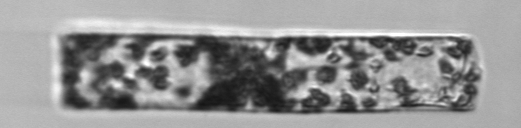
Label: Guinardia_flaccida